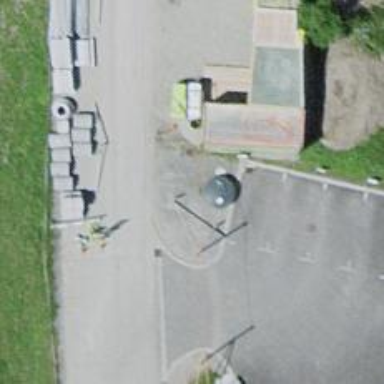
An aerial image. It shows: Waste disposal facility.